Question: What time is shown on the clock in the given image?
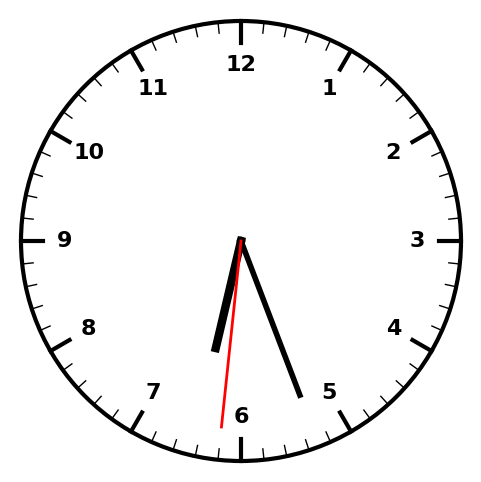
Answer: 06:26:31